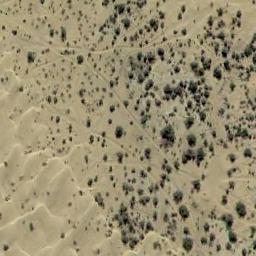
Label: chaparral